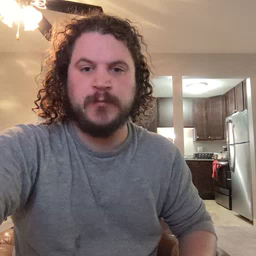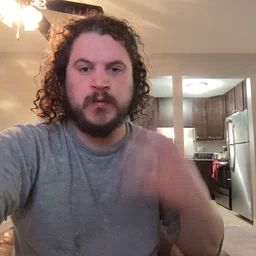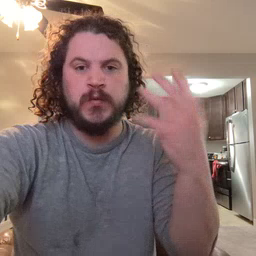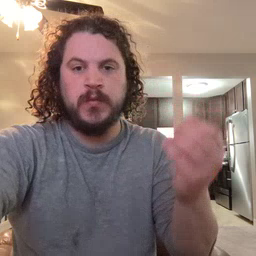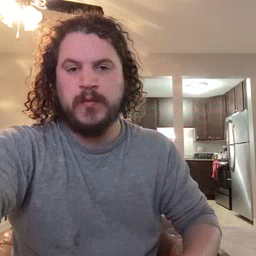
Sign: go